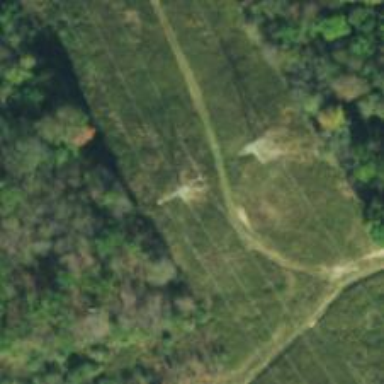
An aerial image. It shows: Lattice structure tower used for power transmission.